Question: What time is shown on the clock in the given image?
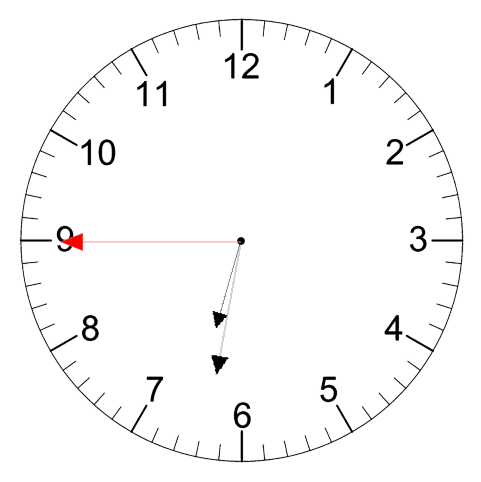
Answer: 06:31:45